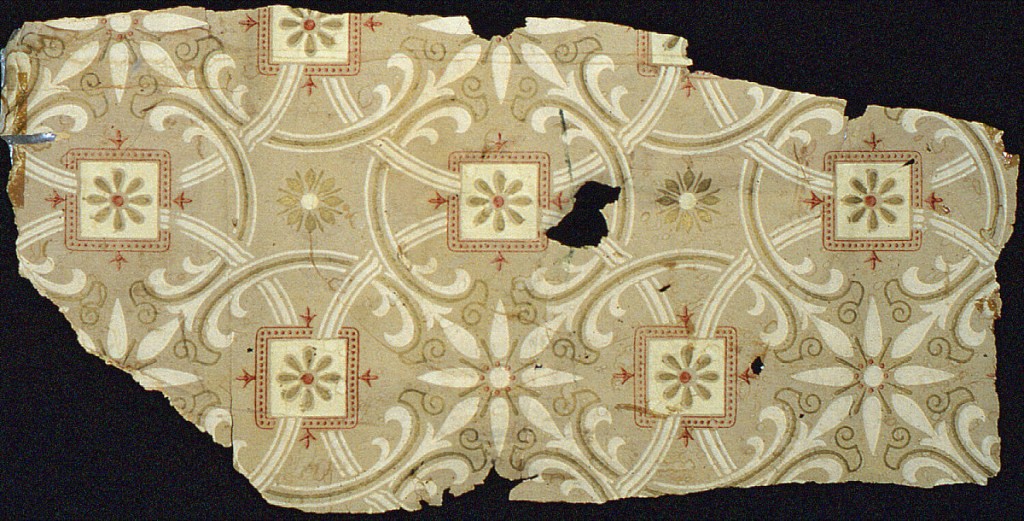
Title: Sidewall - fragment
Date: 1870–90
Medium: Machine-printed on paper
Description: Red and cream squares, curves and conventionalized flowers. Aesthetic style design printed in red, yellow, salmon-color and metallic gold on tan ground.